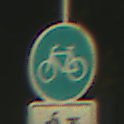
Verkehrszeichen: Radweg
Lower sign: EinspurigeFahrzeugeFrei2
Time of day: SunriseSunset
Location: Outdoor (Nature)
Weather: PartlyCloudy
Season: NotSpecified
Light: Natural